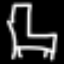
Label: chair